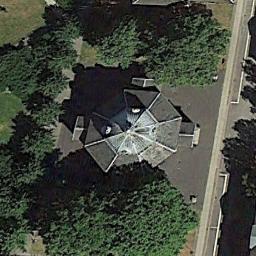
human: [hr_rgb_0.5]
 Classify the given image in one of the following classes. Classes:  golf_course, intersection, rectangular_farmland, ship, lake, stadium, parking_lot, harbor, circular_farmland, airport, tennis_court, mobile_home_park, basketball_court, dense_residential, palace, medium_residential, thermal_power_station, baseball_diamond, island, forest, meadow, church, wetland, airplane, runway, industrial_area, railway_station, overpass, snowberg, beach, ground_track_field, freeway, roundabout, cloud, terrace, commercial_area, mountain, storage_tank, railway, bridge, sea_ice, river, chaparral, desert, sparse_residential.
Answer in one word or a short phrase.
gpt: church